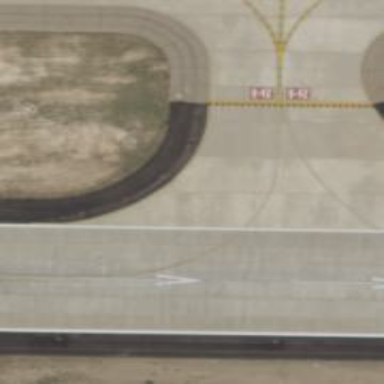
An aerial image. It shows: Image of taxiway at airport.